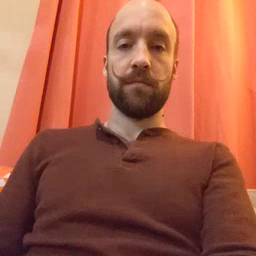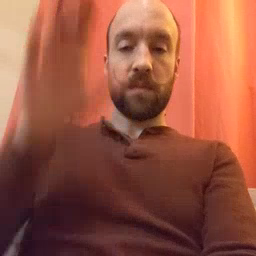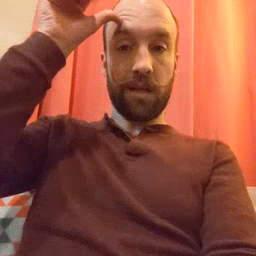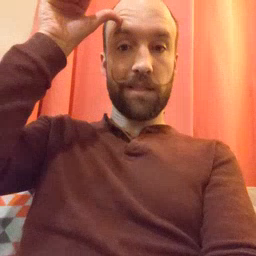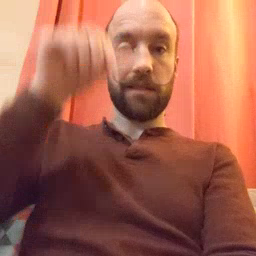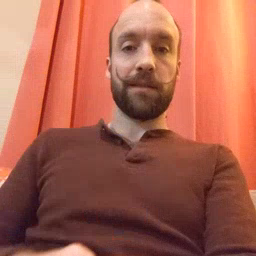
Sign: donkey